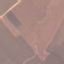
Land use / land cover class: AnnualCrop